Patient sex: M
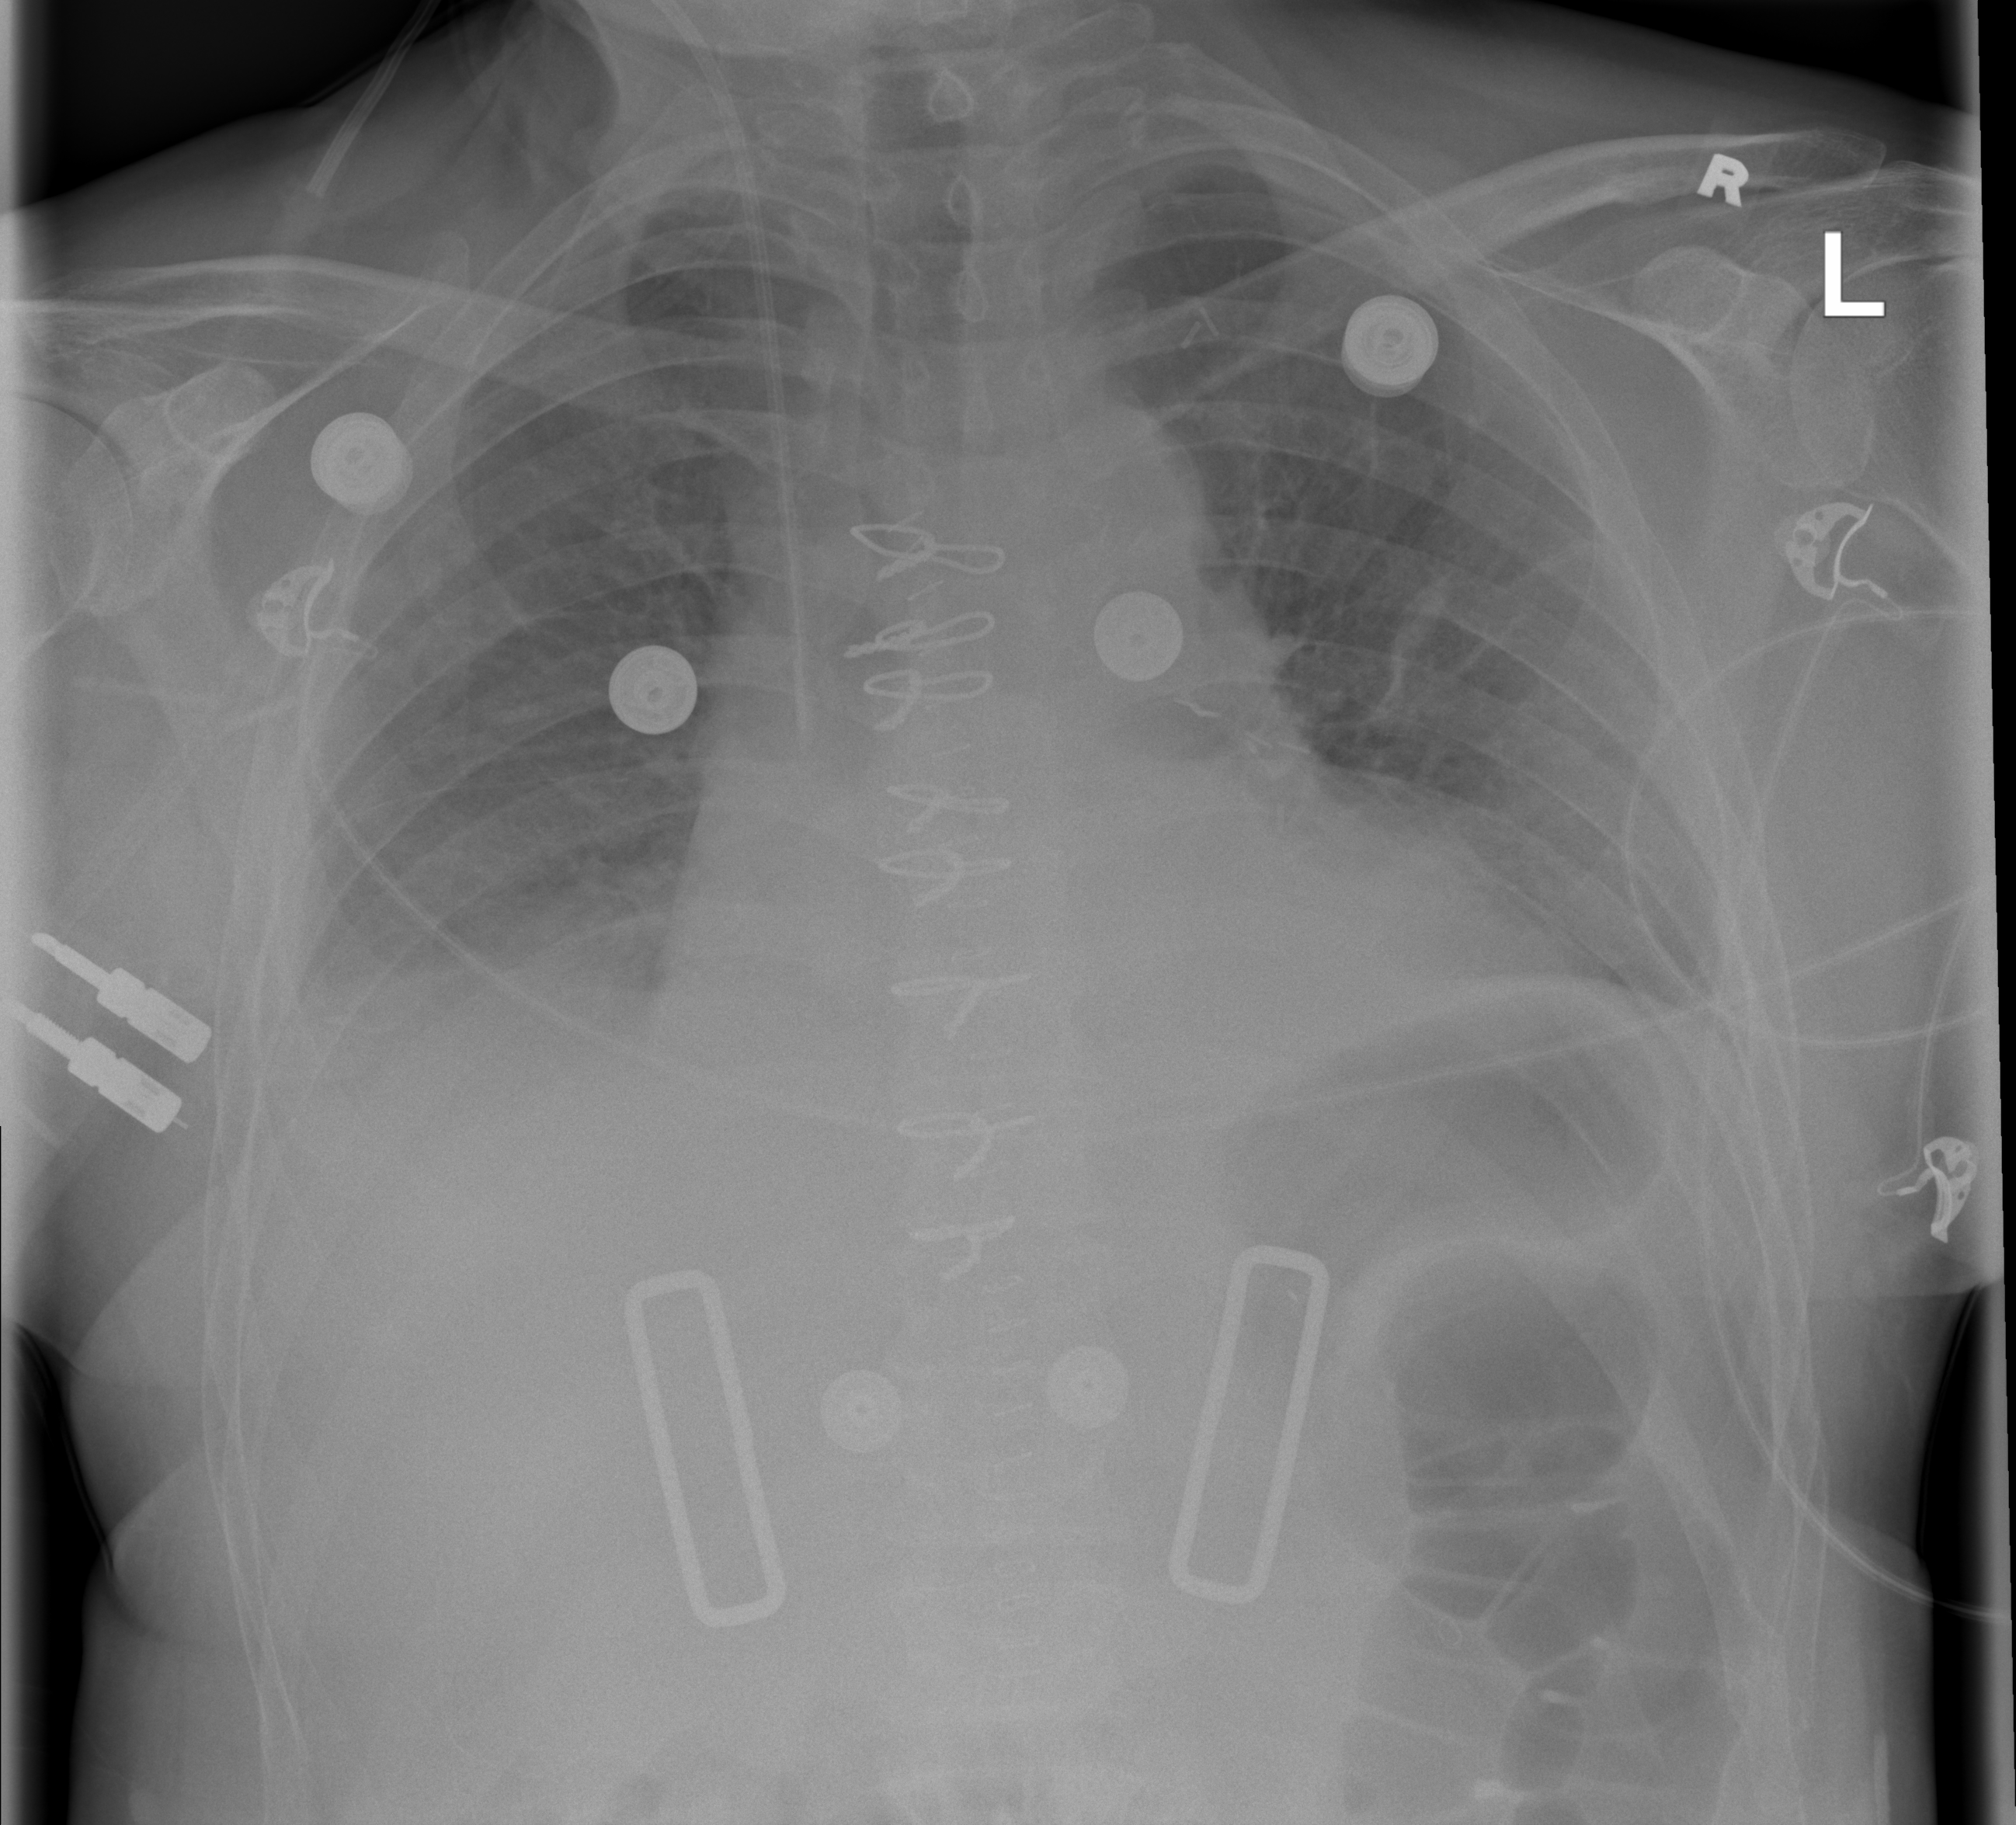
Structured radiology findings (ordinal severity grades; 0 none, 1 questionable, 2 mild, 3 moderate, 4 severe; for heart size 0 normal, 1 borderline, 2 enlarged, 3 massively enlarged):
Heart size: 1
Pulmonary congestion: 1
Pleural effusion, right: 2
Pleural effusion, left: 0
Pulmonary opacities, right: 0
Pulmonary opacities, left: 0
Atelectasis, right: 2
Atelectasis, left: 2